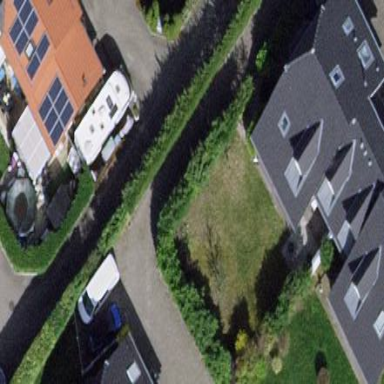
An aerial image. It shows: Garden surrounded by fence.